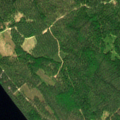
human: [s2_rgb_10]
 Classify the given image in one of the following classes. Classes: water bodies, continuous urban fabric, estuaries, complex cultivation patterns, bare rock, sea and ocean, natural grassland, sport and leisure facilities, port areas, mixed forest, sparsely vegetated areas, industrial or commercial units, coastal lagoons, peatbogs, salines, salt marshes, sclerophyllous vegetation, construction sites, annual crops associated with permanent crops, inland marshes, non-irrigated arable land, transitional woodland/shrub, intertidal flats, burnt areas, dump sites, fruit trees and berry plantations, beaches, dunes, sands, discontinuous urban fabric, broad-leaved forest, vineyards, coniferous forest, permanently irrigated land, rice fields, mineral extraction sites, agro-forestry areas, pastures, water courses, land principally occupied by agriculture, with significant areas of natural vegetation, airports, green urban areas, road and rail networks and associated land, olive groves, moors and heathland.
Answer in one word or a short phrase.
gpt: coniferous forest, mixed forest, water bodies